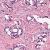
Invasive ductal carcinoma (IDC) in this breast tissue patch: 1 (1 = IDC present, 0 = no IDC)